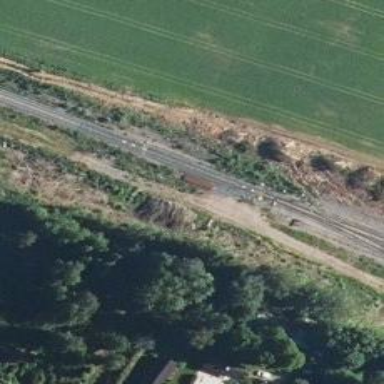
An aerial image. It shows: Railway with continuous electrified contact lines.